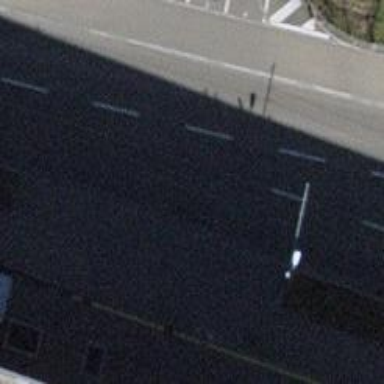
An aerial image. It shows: Unclassified road with asphalt surface. There are trolley wires overhead in the forward direction.